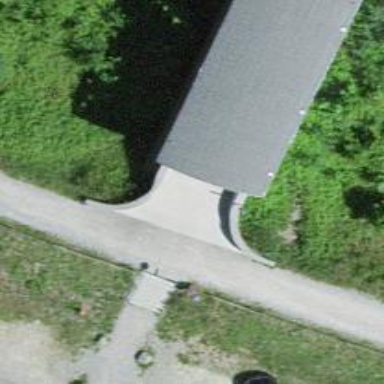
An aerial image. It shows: Concrete steps.